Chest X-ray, AP view. Patient: 49 years old, sex M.
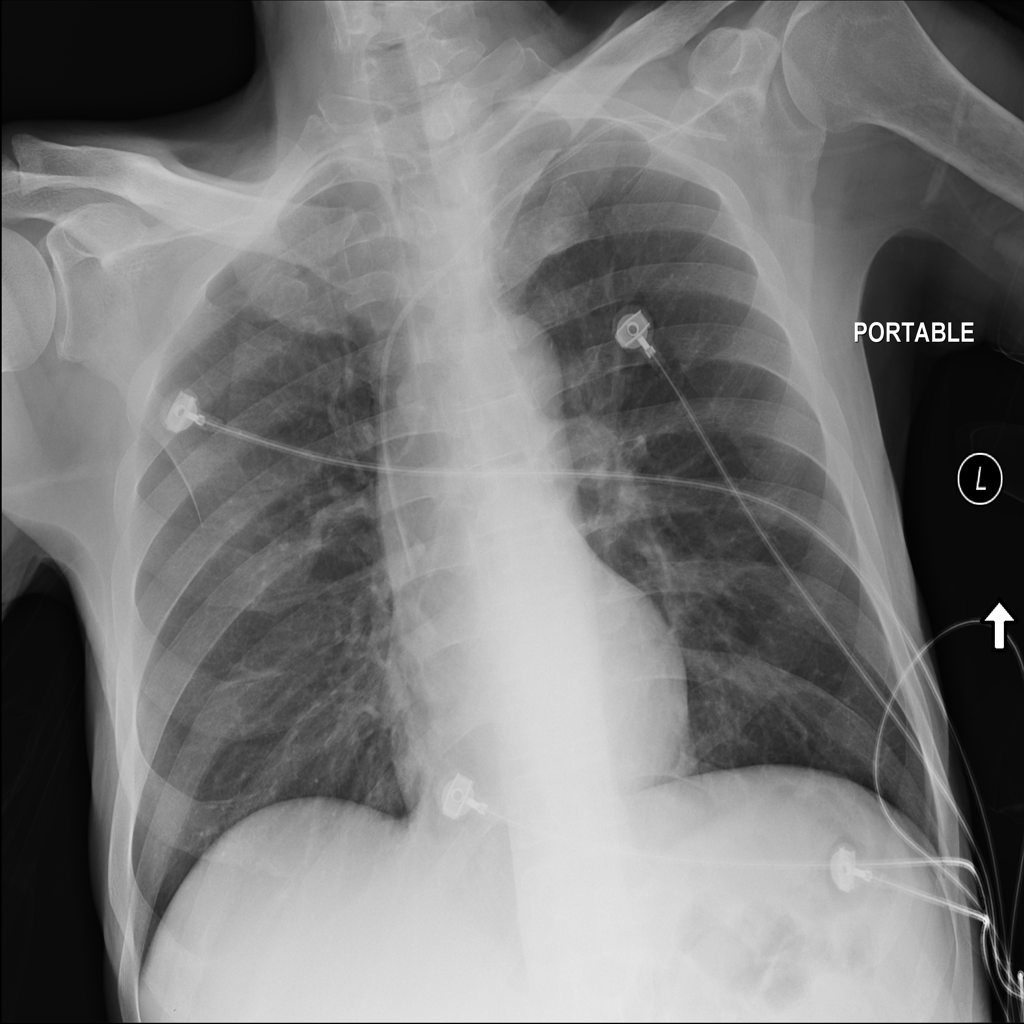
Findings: No Finding